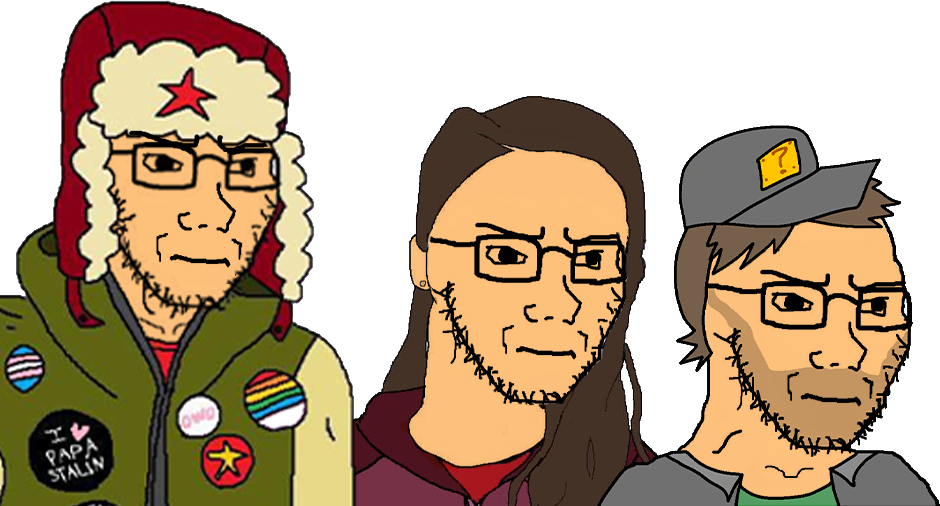
Label: 5_Soyjak